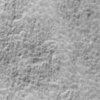
Label: not_dusty